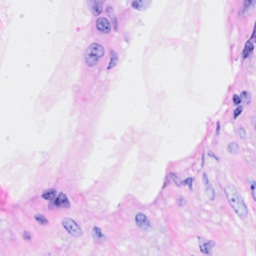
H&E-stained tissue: Breast